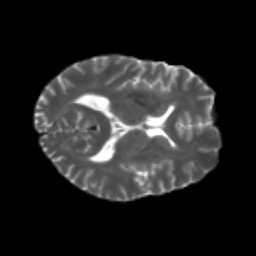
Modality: T2w
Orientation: axial
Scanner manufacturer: siemens
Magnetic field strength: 3 T
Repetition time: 4.16 s
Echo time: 0.0806 s